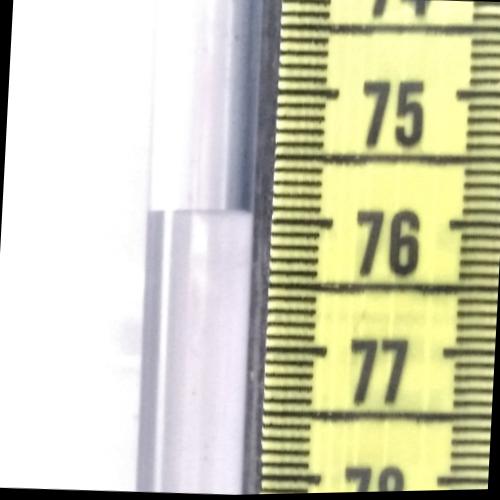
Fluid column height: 75.9 cm